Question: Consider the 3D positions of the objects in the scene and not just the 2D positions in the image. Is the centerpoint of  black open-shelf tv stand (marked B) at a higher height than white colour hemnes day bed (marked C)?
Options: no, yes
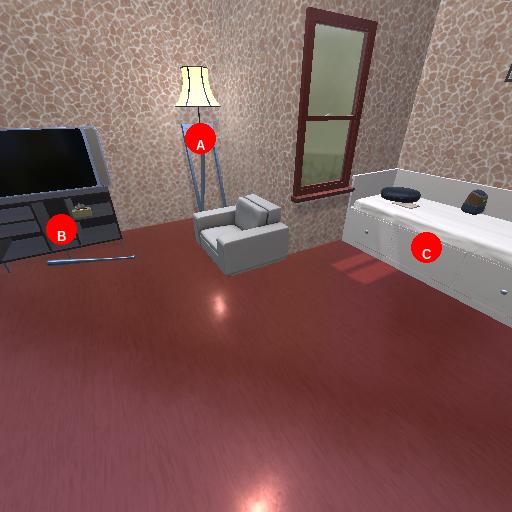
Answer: no